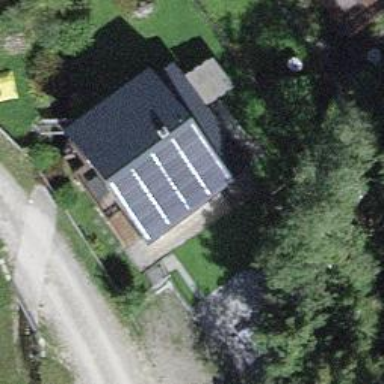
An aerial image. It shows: Solar power generator with photovoltaic panels.